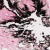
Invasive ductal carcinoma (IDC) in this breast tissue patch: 0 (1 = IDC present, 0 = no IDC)